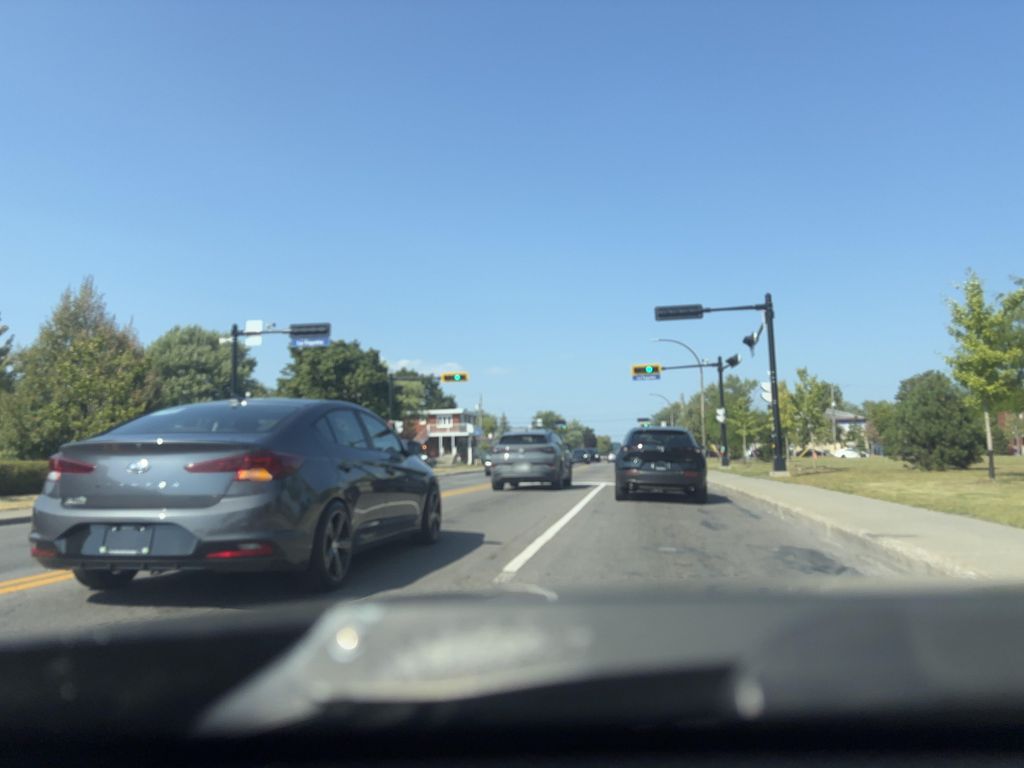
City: montreal